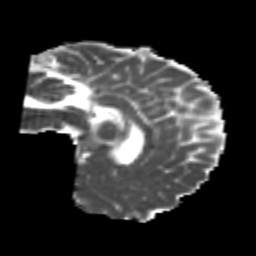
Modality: MD
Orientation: sagittal
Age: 20
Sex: male
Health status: healthy
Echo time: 0.074 s